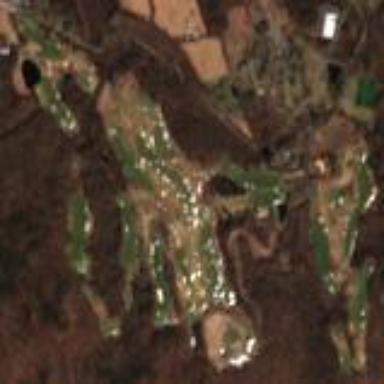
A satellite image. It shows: Golf course.